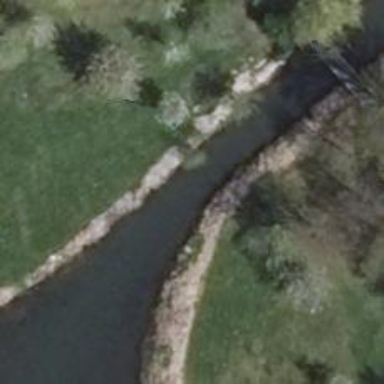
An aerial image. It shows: Beautiful river scene.